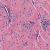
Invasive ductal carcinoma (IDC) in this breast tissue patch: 0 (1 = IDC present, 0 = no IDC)